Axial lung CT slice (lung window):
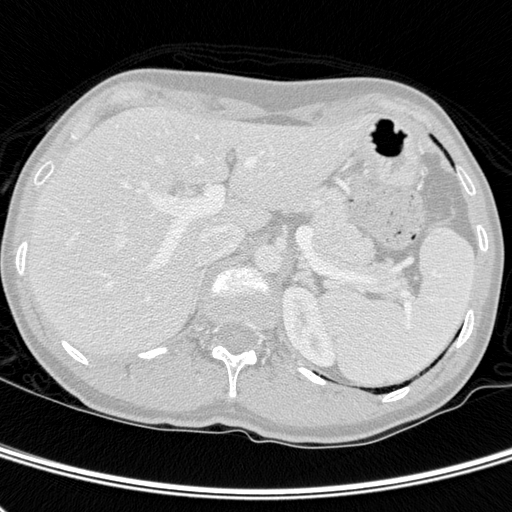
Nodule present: no